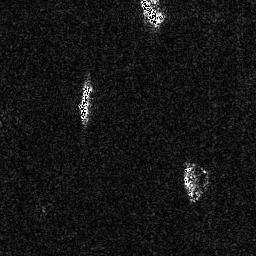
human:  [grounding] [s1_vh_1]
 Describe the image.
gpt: In the satellite image, there is  <ref>1 medium ship </ref> <box>[[29, 30, 36, 48, 0]]</box> located at center,  <ref>1 medium ship </ref> <box>[[53, 0, 64, 9, 0]]</box> located at top.